Question: How can I get 5x5 Table in my iPhone application ? (Using 'UICustomViewCell' I can have only one column).
EDIT :
I am talking about the below table. Can I get it like that in iPhone?

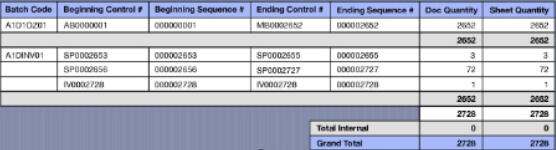
Answer: Nobody has mentioned it, so I'll do it. If you need this table basically for display purposes, and don't need much native interaction you can as well create the table in html and show it in a UIWebView.
I use a similar approach in one of my apps:

It's not that hard to create a simple html table from your data.